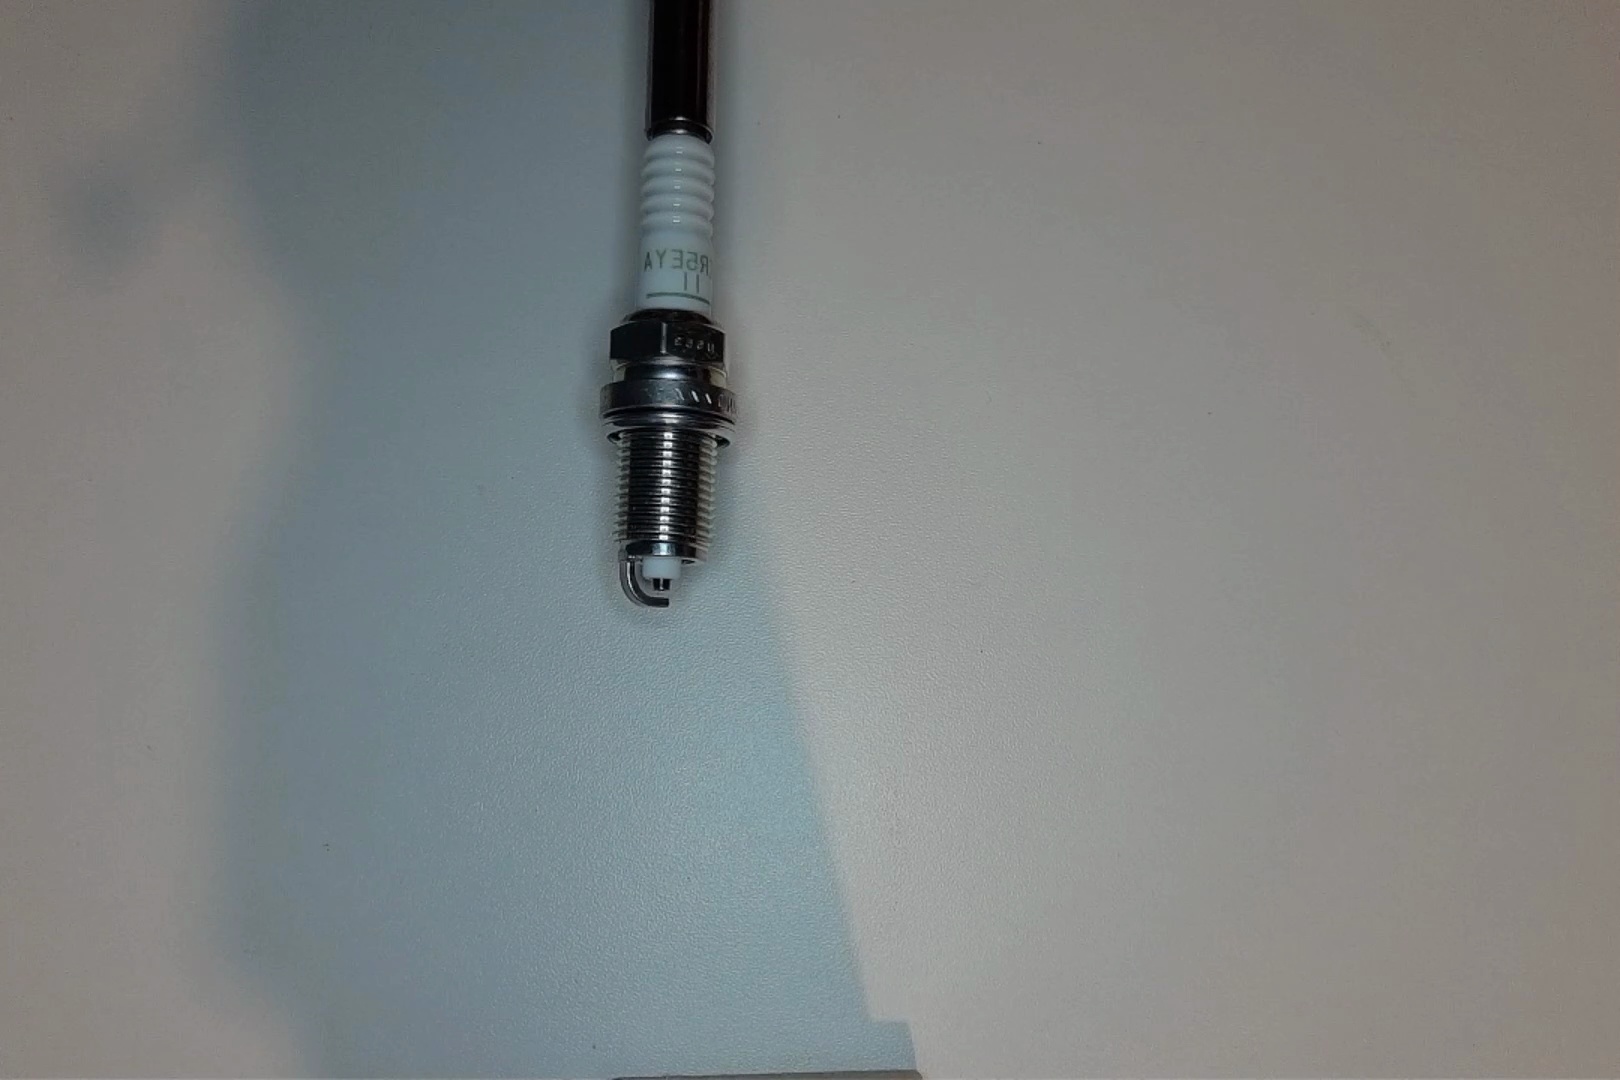
Label: normal